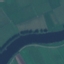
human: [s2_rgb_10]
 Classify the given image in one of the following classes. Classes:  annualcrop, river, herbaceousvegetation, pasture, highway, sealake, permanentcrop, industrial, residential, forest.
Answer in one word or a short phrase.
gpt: River